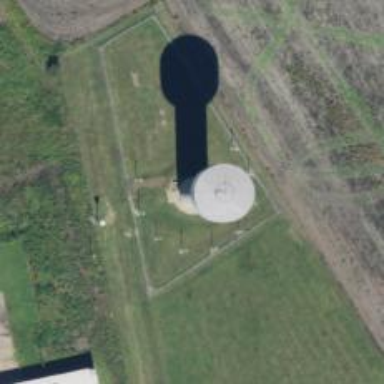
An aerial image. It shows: Water tower that is man-made.